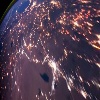
Label: land